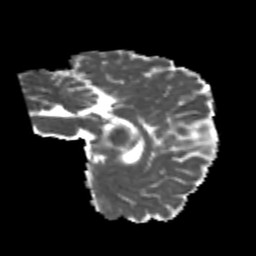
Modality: MD
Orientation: sagittal
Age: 21
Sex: male
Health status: healthy
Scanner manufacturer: philips
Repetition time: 7.388 s
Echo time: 0.08599 s